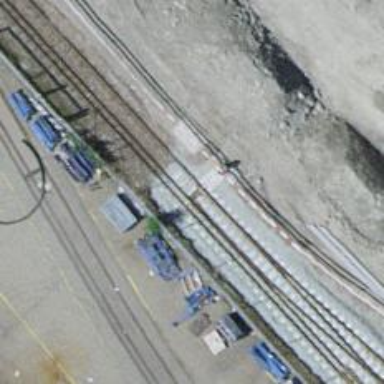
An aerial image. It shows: Railway switch.